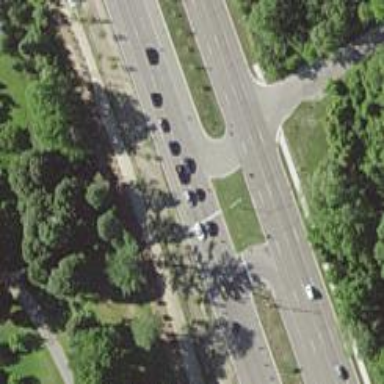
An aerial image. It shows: Primary link road with asphalt surface.